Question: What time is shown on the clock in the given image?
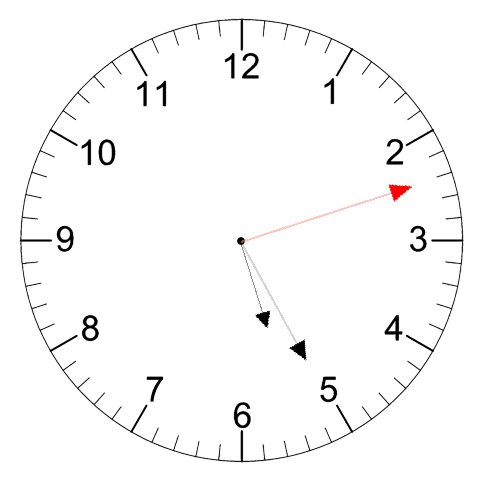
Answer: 05:25:12